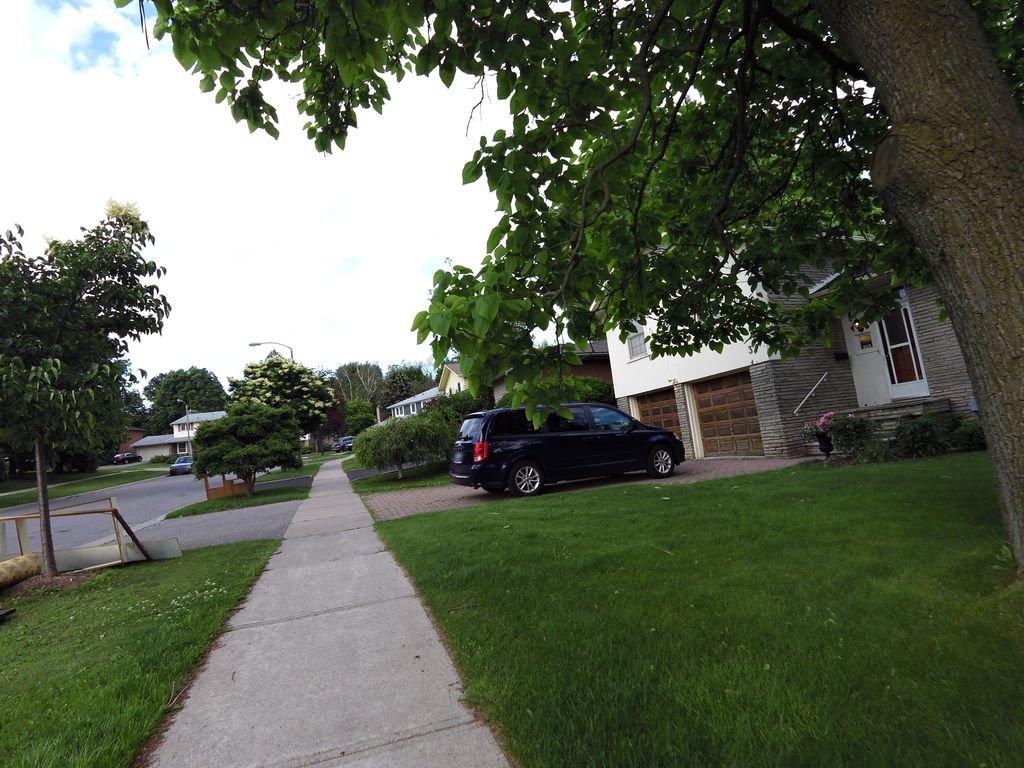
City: toronto